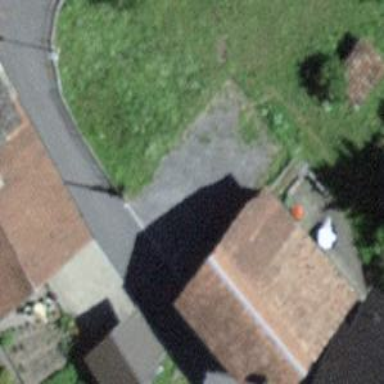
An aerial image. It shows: Barn.